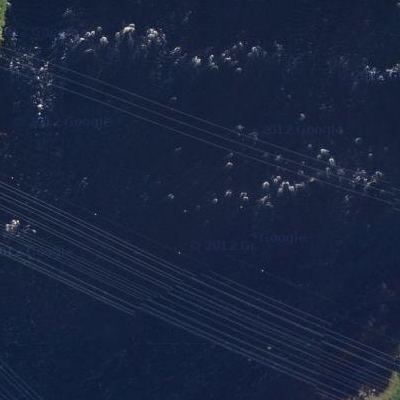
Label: RiverLake